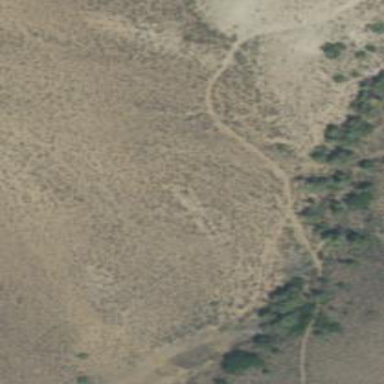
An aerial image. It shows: Path.